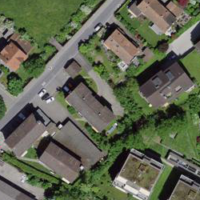
EUNIS habitat code: 55
Species observed at this site:
Alnus glutinosa